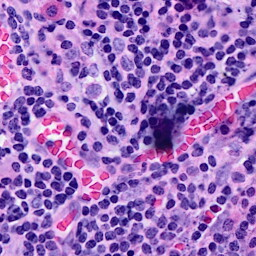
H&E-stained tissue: Breast